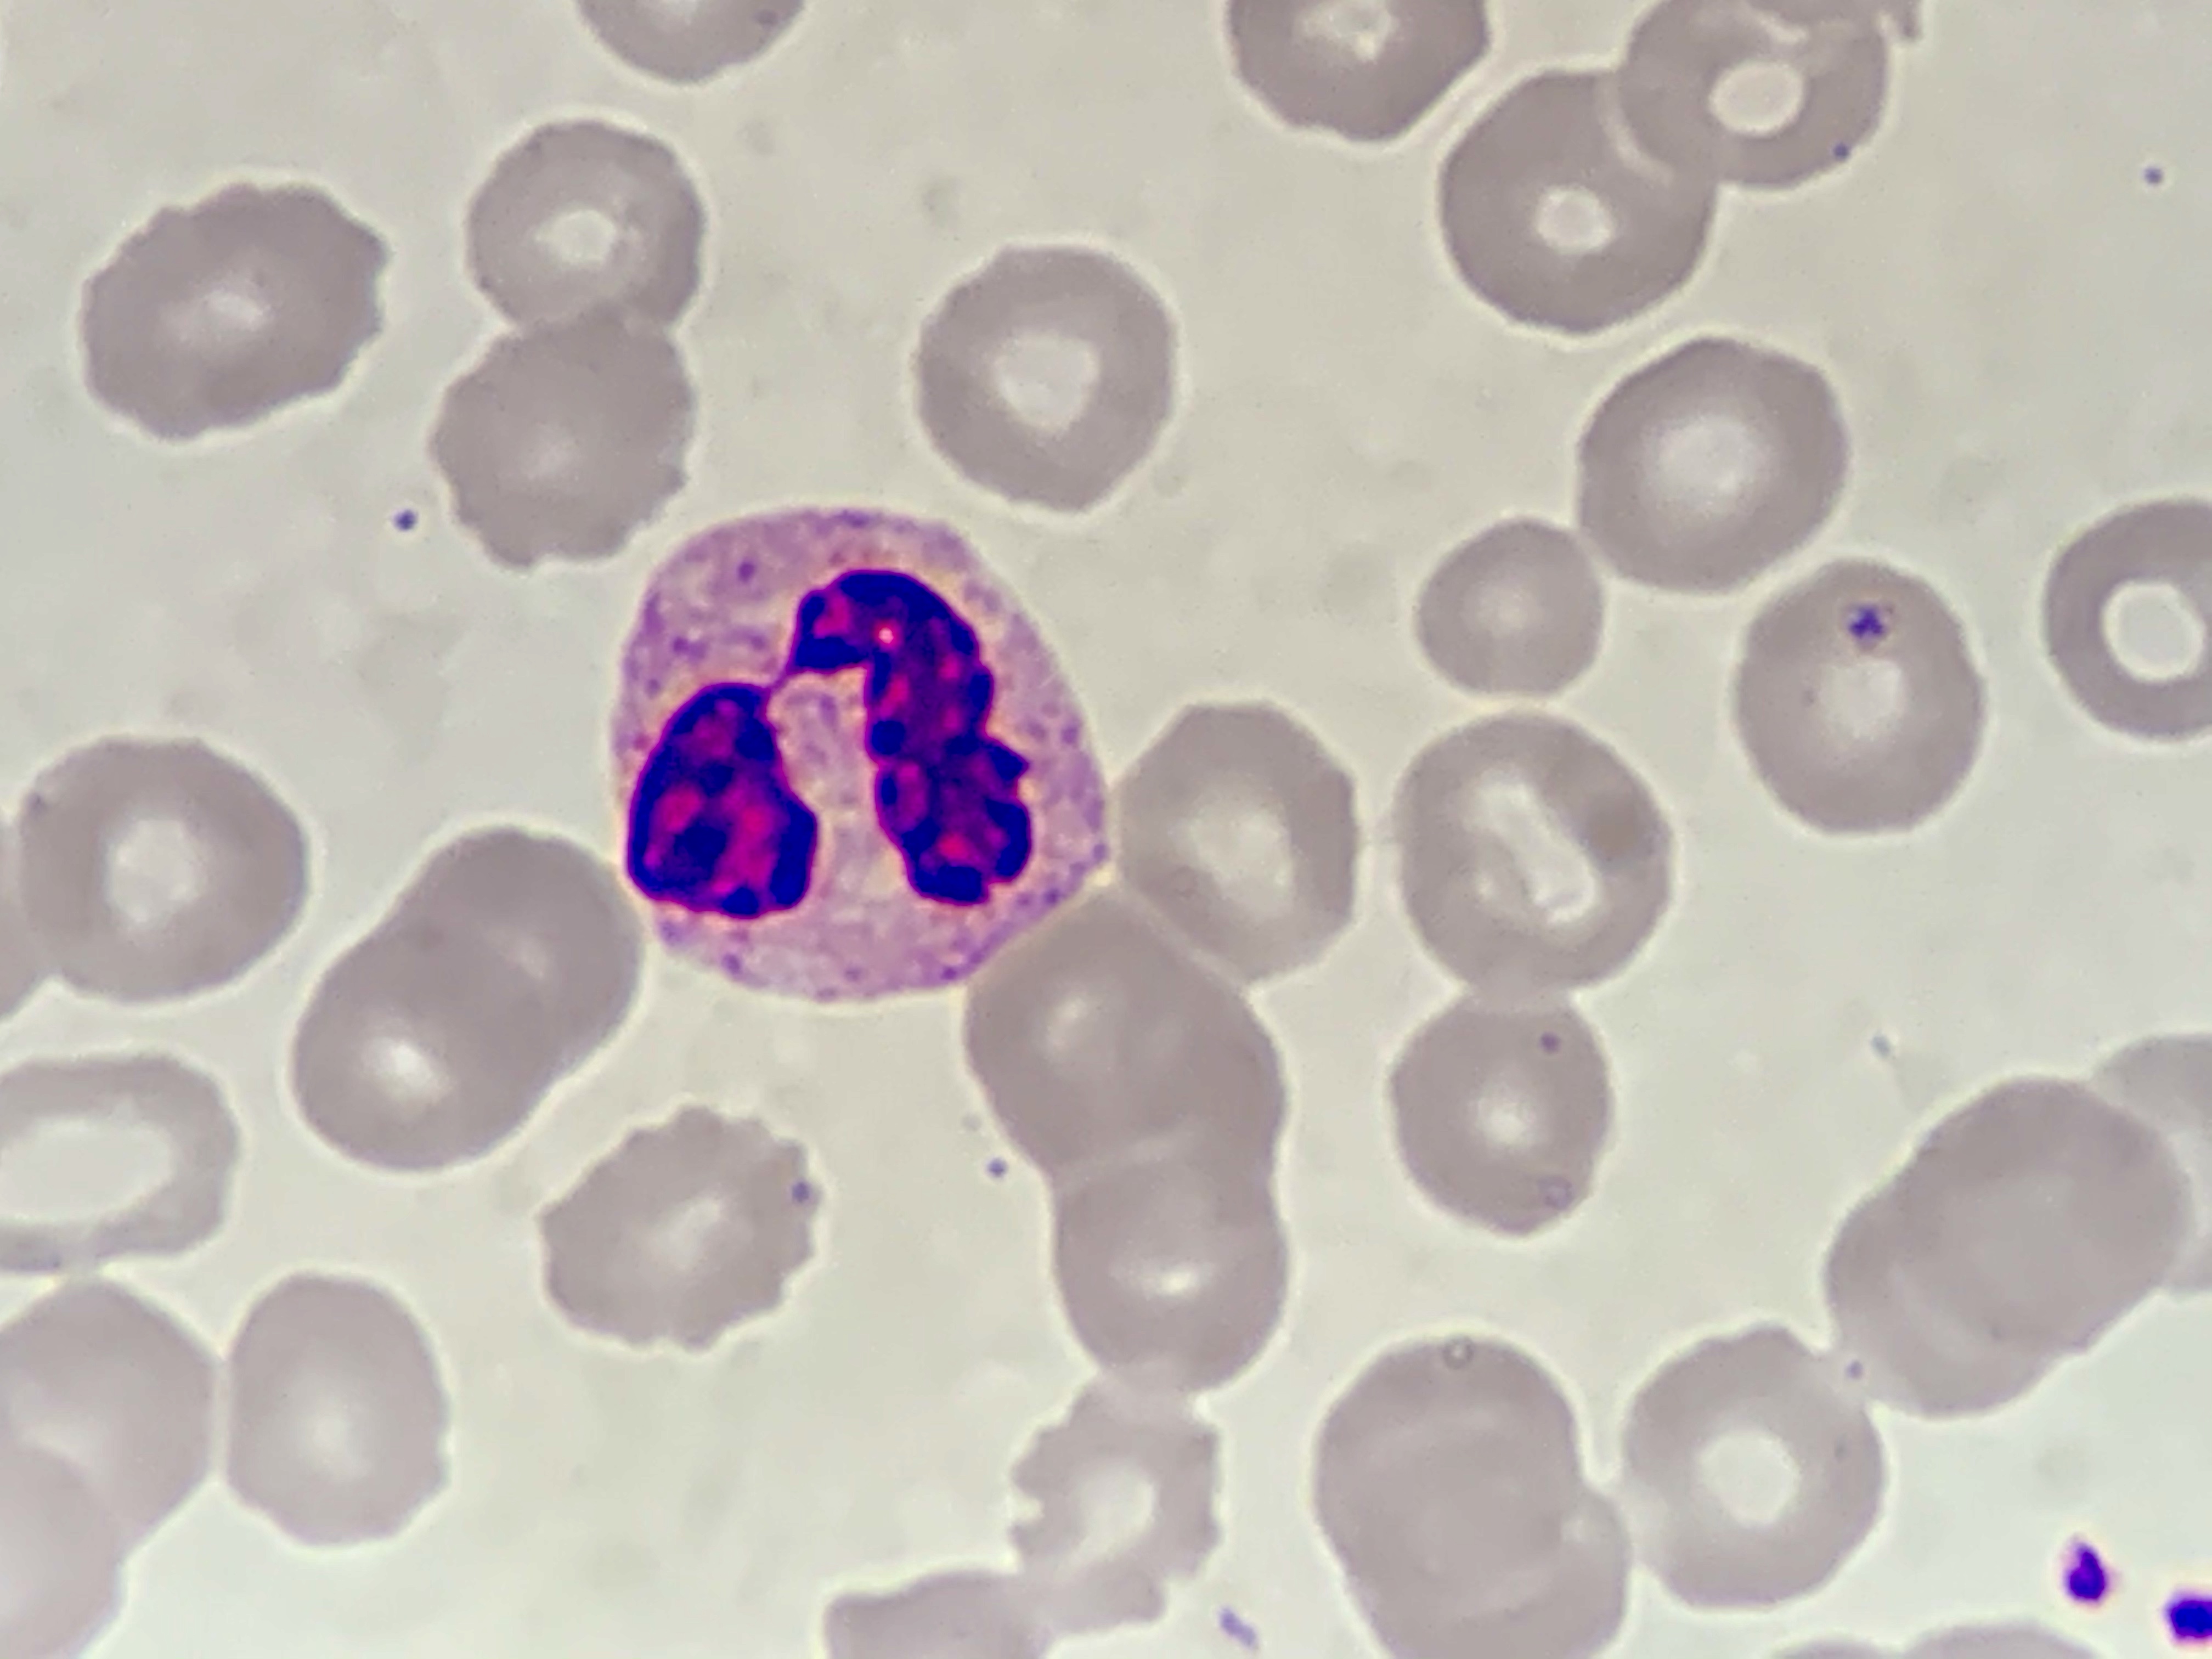
Cell type: NEUTROPHILS